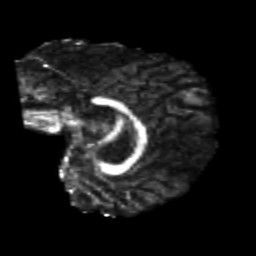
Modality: FA
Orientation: sagittal
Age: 21
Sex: female
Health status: healthy
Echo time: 0.074 s